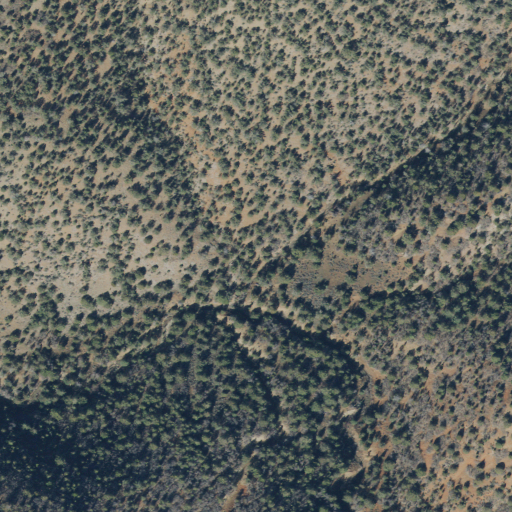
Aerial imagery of valley in Utah named Bear Canyon containing evergreen forest, deciduous forest, and shrub